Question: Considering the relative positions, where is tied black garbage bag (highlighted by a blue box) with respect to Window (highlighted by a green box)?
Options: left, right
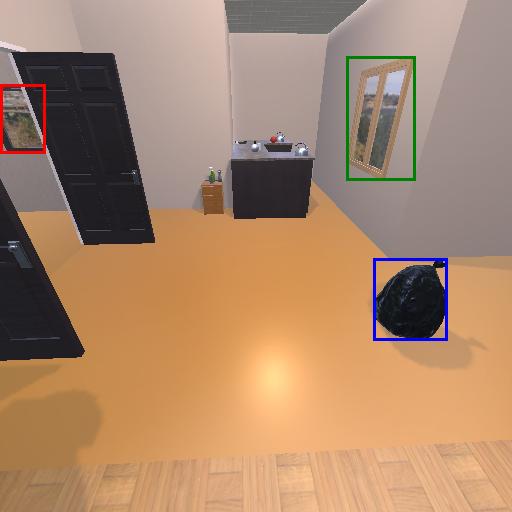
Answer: left